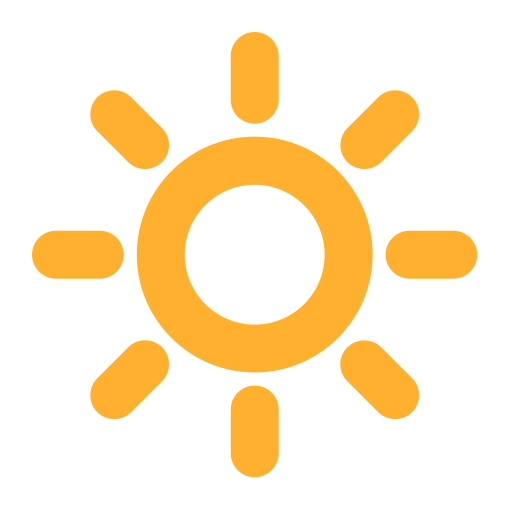
bright button flat